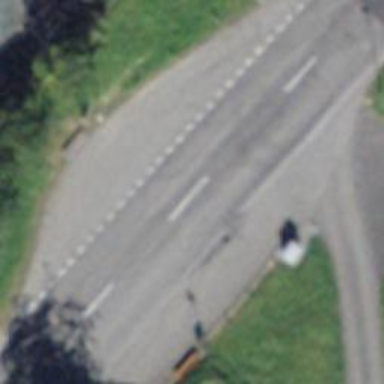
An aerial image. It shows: Bus stop with designated stop position for public transport.